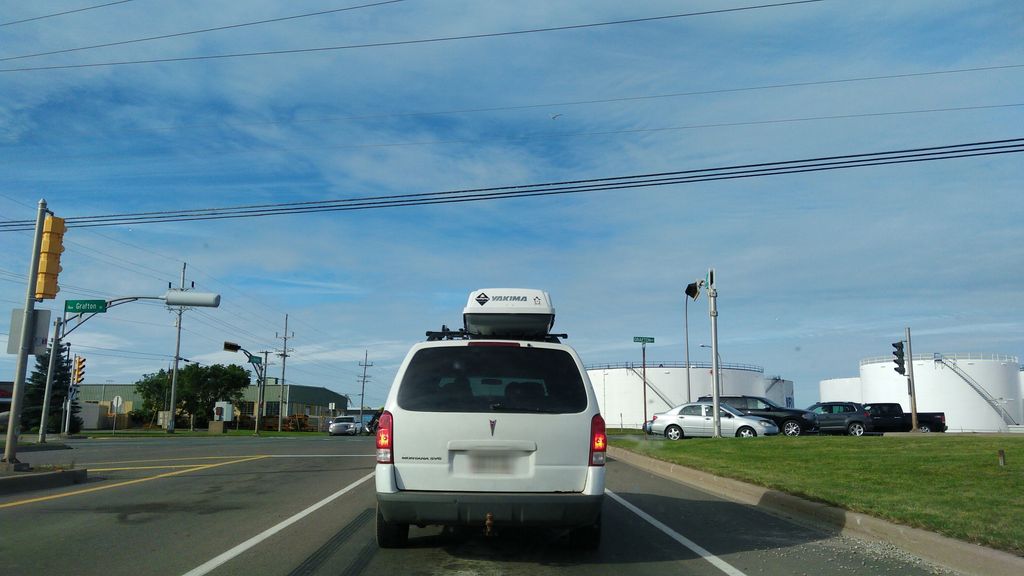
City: charlottetown